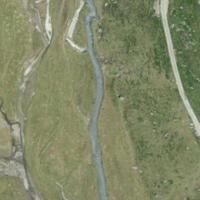
EUNIS habitat code: 26
Species observed at this site:
Kalmia procumbens